Question: I need to have three blocks in a row. The two on the right will have fixed width. The left block is a text block and should be flexible.
My code works in all resolutions in Edge, Firefox and Chrome, but not iOS Safari.
This is a screenshot from the real iPhone. You can see that it seems like a trash. The last 2 block get outside the screen, but I can't understand why.

'''
.container {
display: flex;
justify-content: flex-end;
}
.left {
border: 1px solid #808080;
}
.center {
border: 1px solid #000;
padding: 10px;
margin: 5px;
}
.right {
border: 1px solid #008000;
}
'''
'''
<div class="container">
<div class="left">Lorem ipsum dolor sit amet, consectetur adipisicing elit. Sunt doloribus, nihil deleniti expedita labore porro commodi consequuntur, corporis delectus nam, ipsa? Eius inventore est molestias ex, eos odio. Consequuntur, voluptatibus!</div>
<div class="center">KK</div>
<div class="right">18:42</div>
</div>
'''
codepen: <URL>
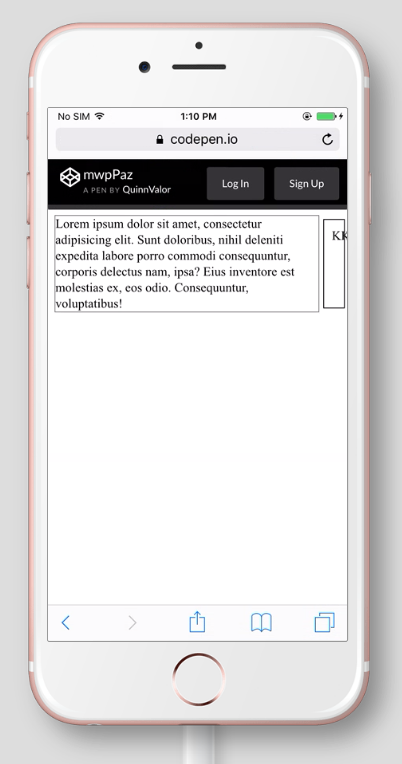
Answer: An initial setting of a flex container is 'flex-shrink: 1'. This means that flex items can shrink.
Clearly, Safari handles this behavior differently than other browsers.
For a cross-browser solution, override the default behavior.
Add 'flex-shrink: 0' to the fixed-width items.
'''
.container {
display: flex;
justify-content: flex-end;
}
.left {
border: 1px solid #808080;
}
.center {
border: 1px solid #000;
padding: 10px;
margin: 5px;
flex-shrink: 0; /* NEW */
}
.right {
border: 1px solid #008000;
flex-shrink: 0; /* NEW */
}
'''
'''
<div class="container">
<div class="left">Lorem ipsum dolor sit amet, consectetur adipisicing elit. Sunt doloribus, nihil deleniti expedita labore porro commodi consequuntur, corporis delectus nam, ipsa? Eius inventore est molestias ex, eos odio. Consequuntur, voluptatibus!</div>
<div class="center">KK</div>
<div class="right">18:42</div>
</div>
'''
<URL>